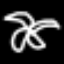
Label: palm tree